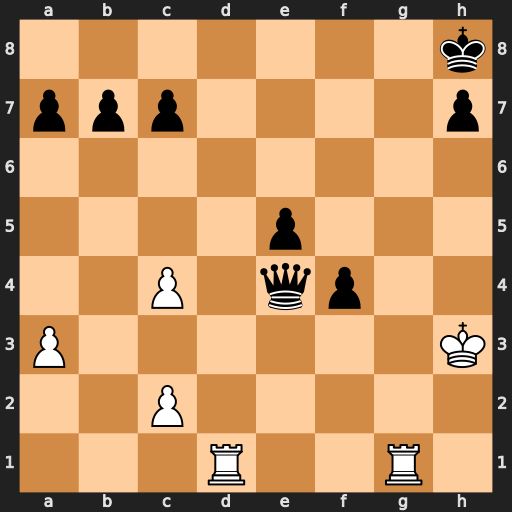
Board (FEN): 7k/ppp4p/8/4p3/2P1qp2/P6K/2P5/3R2R1
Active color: w
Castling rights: -
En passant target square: -
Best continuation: Rd8#